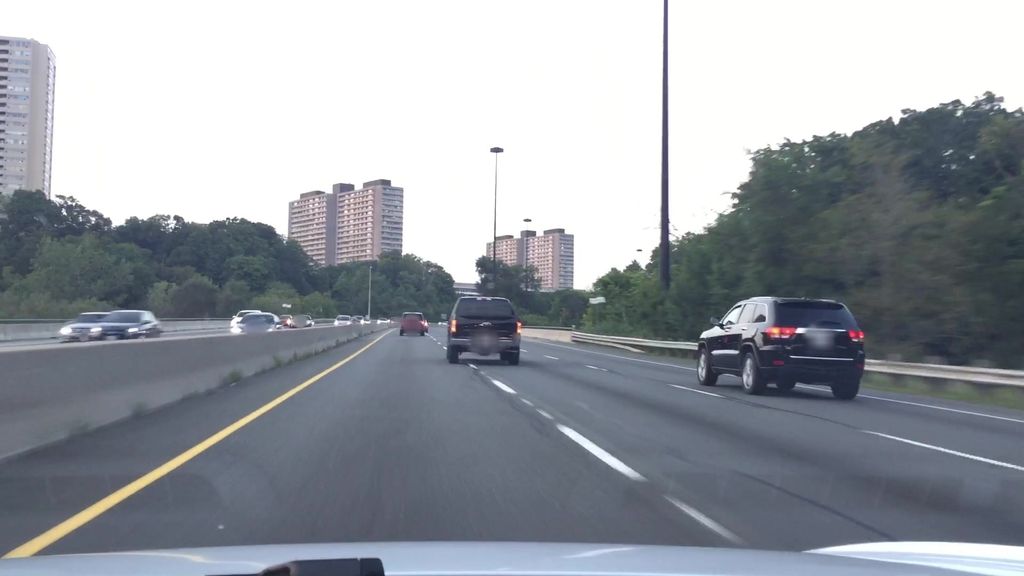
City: toronto